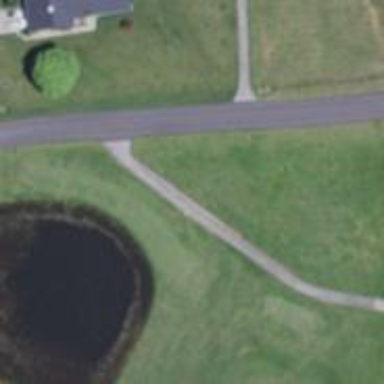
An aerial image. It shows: Pathway for golfing.